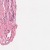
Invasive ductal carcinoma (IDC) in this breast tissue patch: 0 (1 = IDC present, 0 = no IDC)